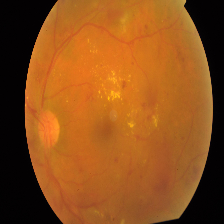
Diabetic retinopathy grade: Proliferative DR